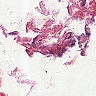
Metastatic tissue present: no